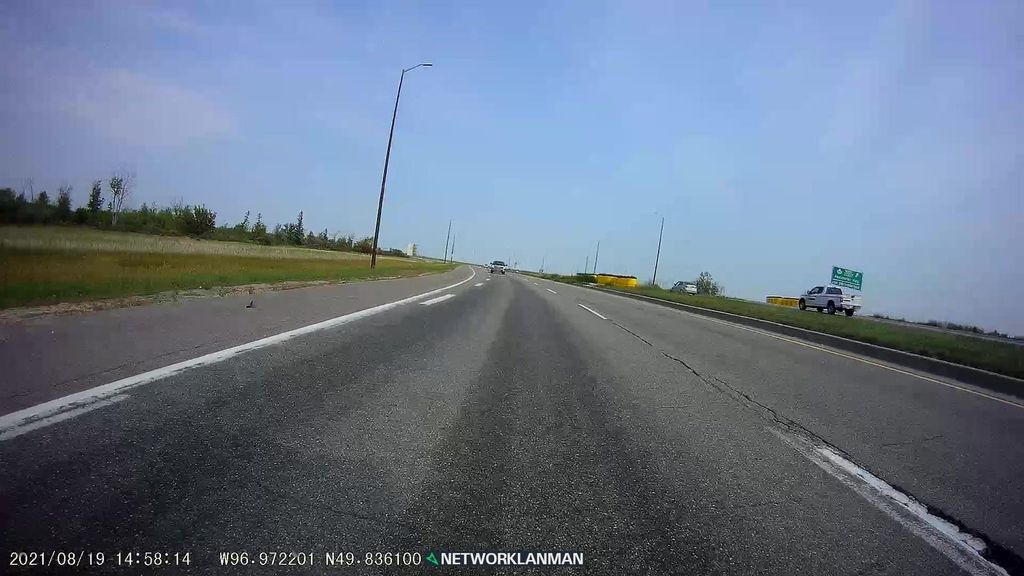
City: winnipeg